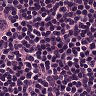
Metastatic tissue present: no